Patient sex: M
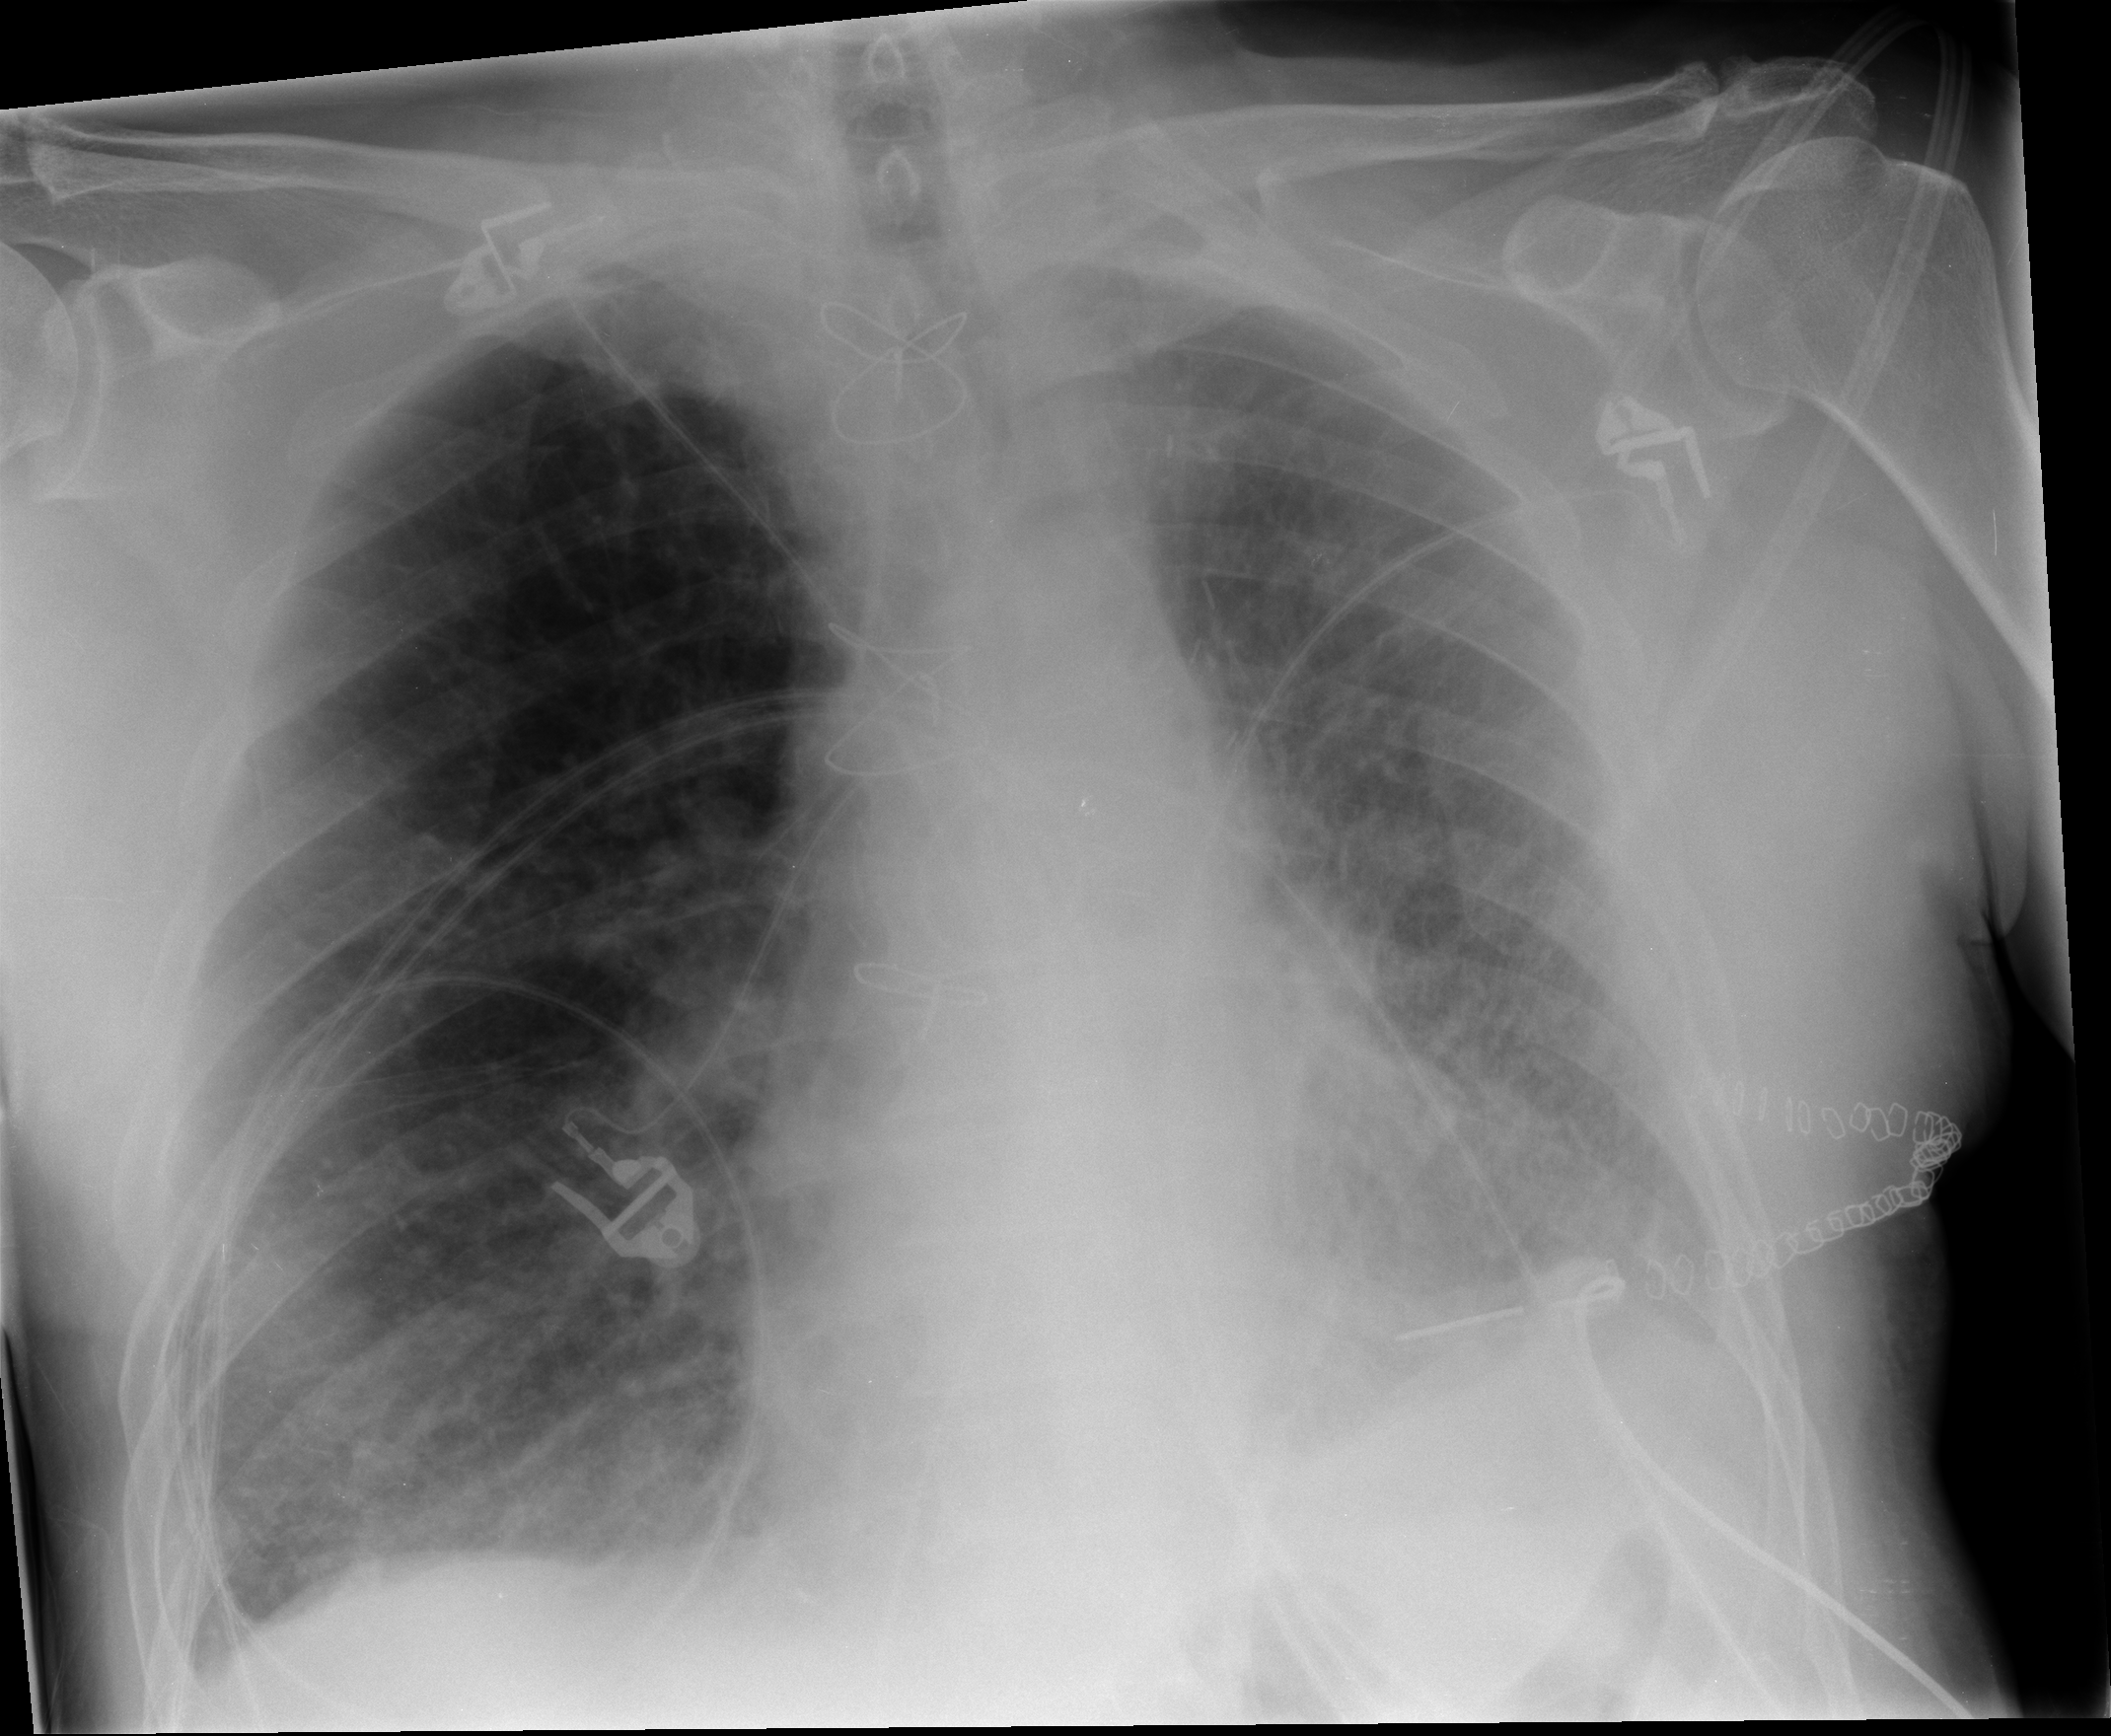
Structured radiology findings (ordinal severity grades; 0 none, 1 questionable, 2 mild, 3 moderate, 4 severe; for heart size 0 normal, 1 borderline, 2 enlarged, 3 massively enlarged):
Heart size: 0
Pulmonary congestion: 2
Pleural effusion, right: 0
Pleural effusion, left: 2
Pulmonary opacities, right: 2
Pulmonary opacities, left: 2
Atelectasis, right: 2
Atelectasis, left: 2